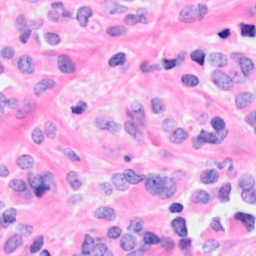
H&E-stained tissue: Breast